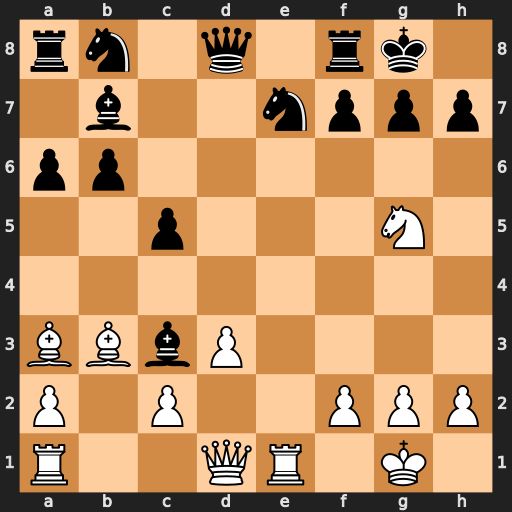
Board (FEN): rn1q1rk1/1b2nppp/pp6/2p3N1/8/BBbP4/P1P2PPP/R2QR1K1
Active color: w
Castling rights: -
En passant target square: -
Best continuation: Qh5 h6 Nxf7 Rxf7 Qxf7+